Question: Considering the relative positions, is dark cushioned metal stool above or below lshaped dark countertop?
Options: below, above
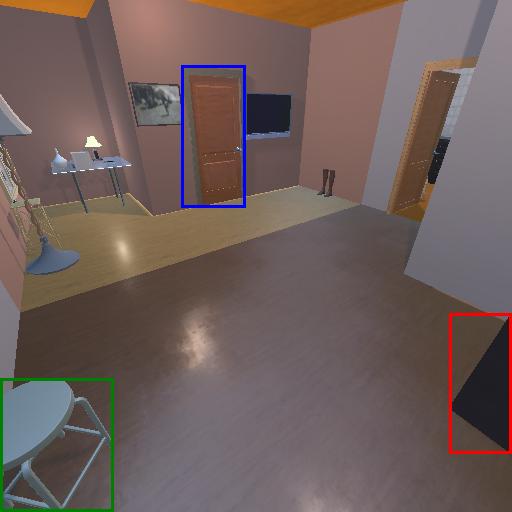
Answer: below